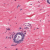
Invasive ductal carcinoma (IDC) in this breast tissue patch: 0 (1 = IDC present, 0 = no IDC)